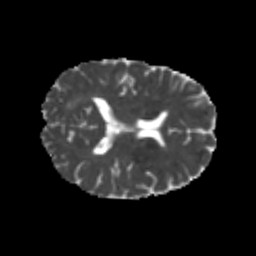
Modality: MD
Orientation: axial
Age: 21
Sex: male
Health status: healthy
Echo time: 0.074 s